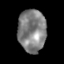
Tissue: skin
Cell type: Epithelial cells
Senescence score: 0.2705
Nuclear area (px): 1170
Mean DAPI intensity: 129.204